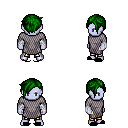
a pixel art fantasy rpg character, male body template, dark elf, purple skin, chain mail, gold greaves, green pixie cut hairstyle, white cloth bandages, black slippers, four views (front, back, left, right), 2x2 character sprite sheet, small pixel art, hard edges, no anti-aliasing